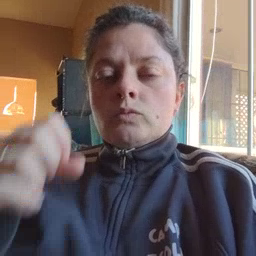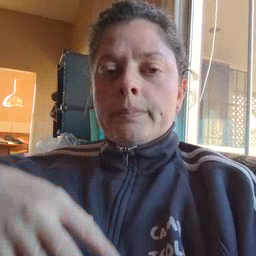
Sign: drop